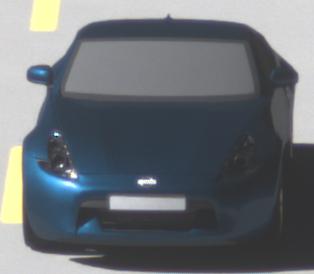
Make: Nissan
Model: 370Z Coupé
Detailed model: 370Z (Z34) Coupé
Model produced from: 2009/12
Model produced until: 2013/03
Doors: 3
Color: blue
Road condition: dry road
Daytime: morning or afternoon
Contrast: high contrast